Field crop: maize
Growth stage: 1
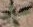
Species: atriplex